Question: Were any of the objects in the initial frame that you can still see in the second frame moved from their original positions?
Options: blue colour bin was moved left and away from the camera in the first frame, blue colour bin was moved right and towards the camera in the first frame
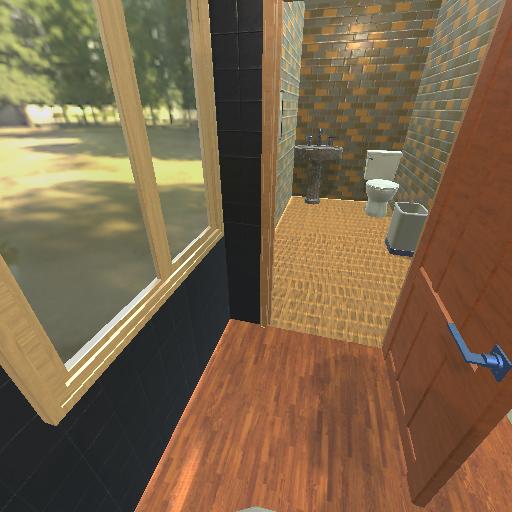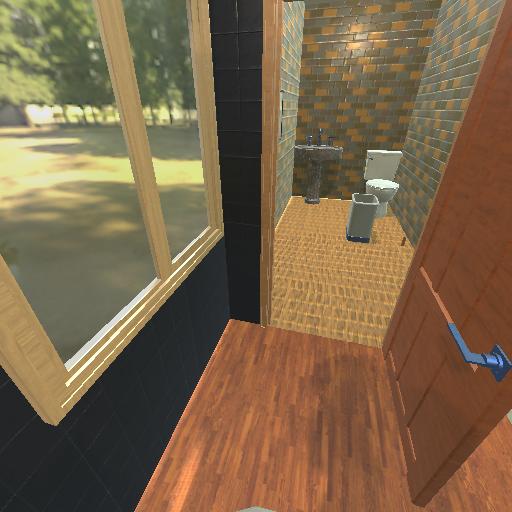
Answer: blue colour bin was moved left and away from the camera in the first frame